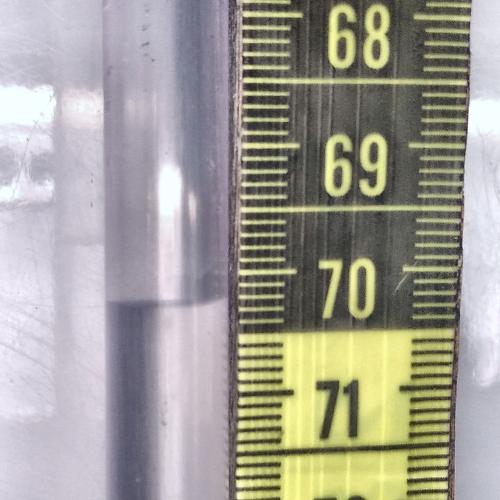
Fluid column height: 70.2 cm